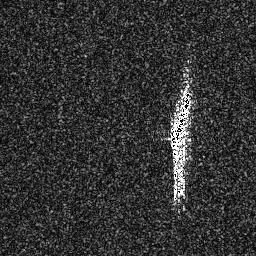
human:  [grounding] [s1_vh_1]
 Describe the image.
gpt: In the satellite image, there is  <ref>1 medium ship </ref> <box>[[65, 33, 74, 59, 0]]</box> located at center.